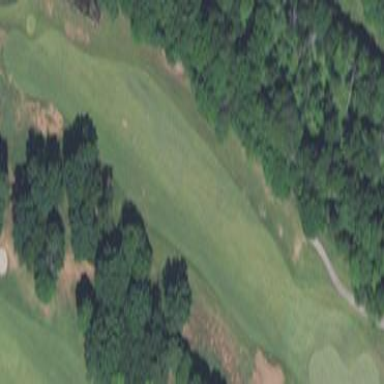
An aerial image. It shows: Golf fairway surrounded by grass.